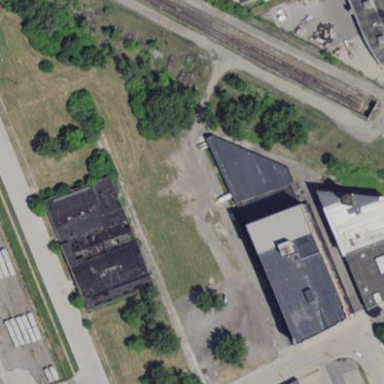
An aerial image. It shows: Warehouse building.